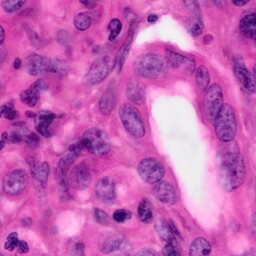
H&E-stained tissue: Pancreatic